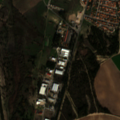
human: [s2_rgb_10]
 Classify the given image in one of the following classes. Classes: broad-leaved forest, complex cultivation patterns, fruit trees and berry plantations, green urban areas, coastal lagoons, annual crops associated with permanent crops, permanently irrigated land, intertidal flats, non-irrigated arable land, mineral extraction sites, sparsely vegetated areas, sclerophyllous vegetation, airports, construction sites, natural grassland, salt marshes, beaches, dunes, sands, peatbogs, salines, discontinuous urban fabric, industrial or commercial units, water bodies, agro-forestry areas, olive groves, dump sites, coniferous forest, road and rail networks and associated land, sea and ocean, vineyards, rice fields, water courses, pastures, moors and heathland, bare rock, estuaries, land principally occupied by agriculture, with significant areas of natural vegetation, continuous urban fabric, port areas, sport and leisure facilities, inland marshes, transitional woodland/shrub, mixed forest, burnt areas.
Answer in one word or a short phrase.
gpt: continuous urban fabric, industrial or commercial units, permanently irrigated land, complex cultivation patterns, transitional woodland/shrub